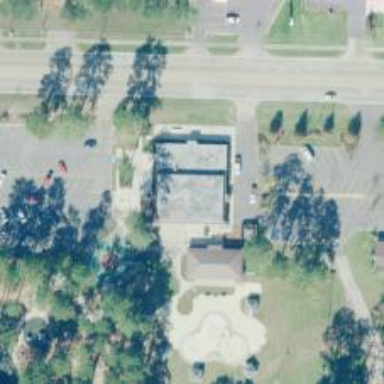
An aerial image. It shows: Public building.